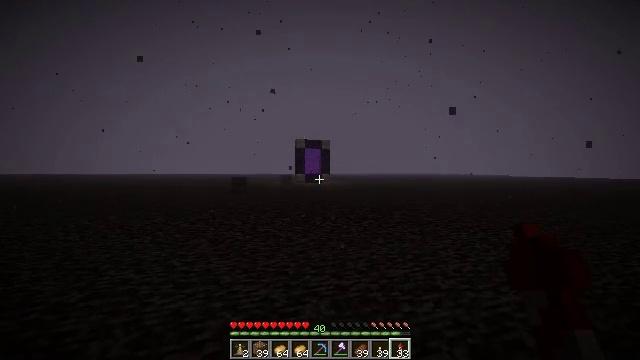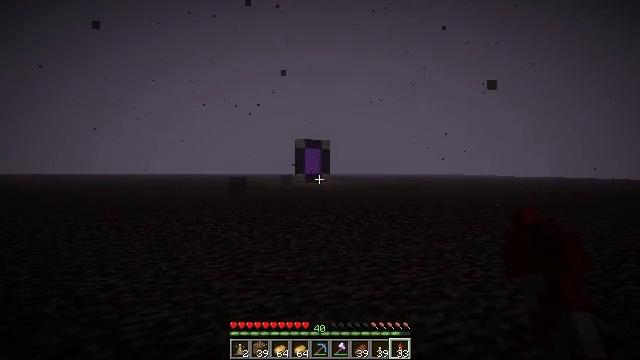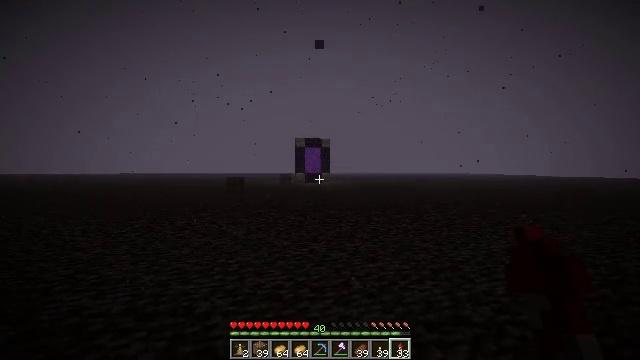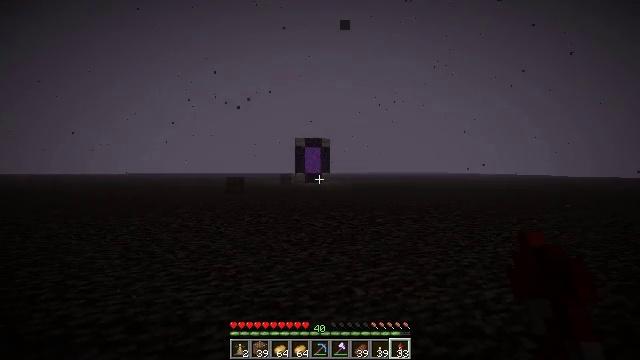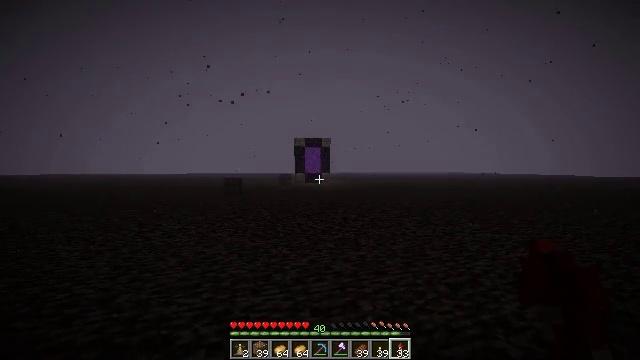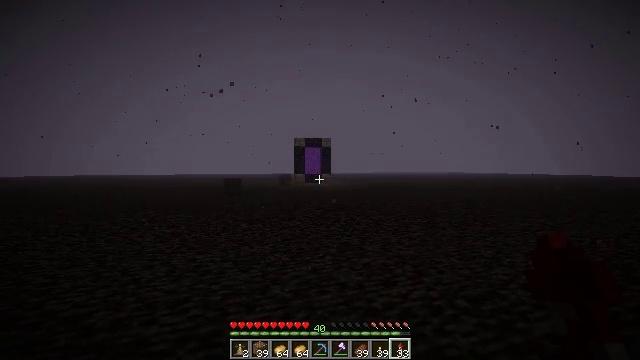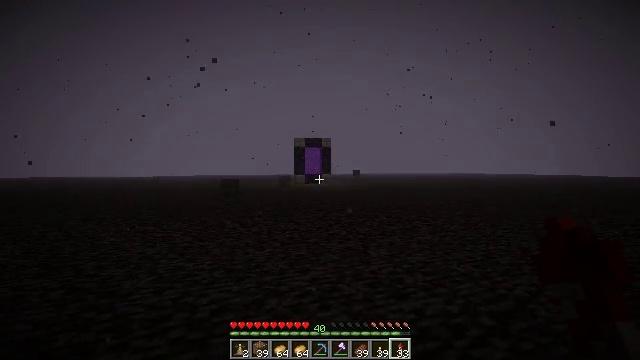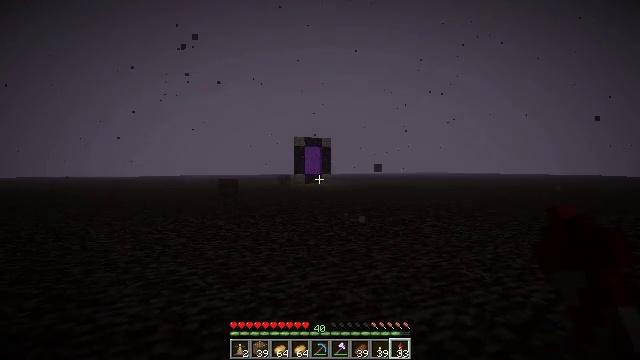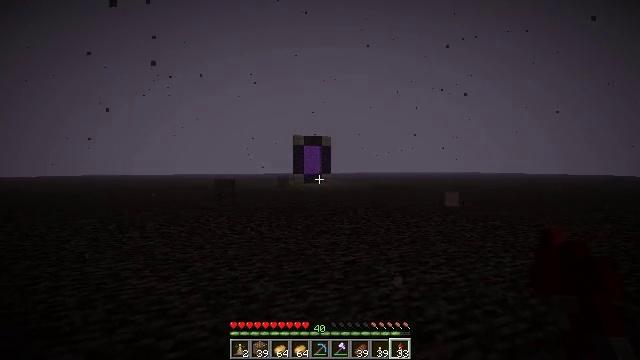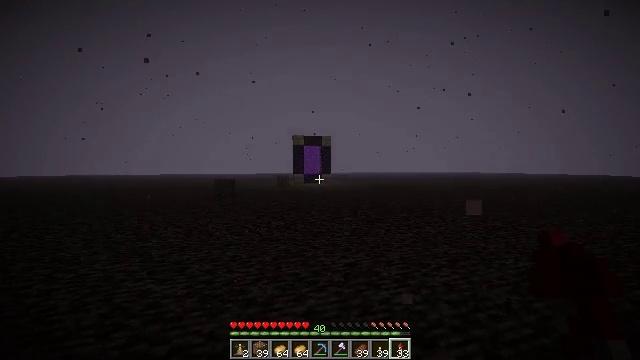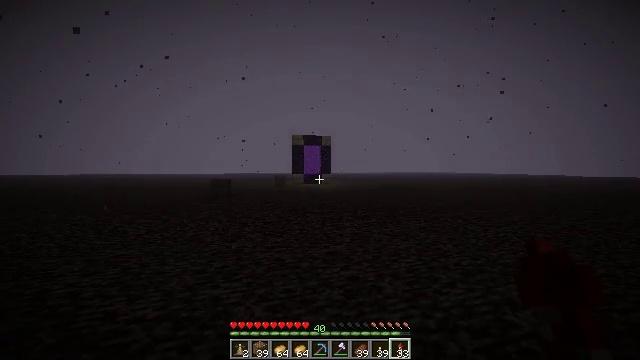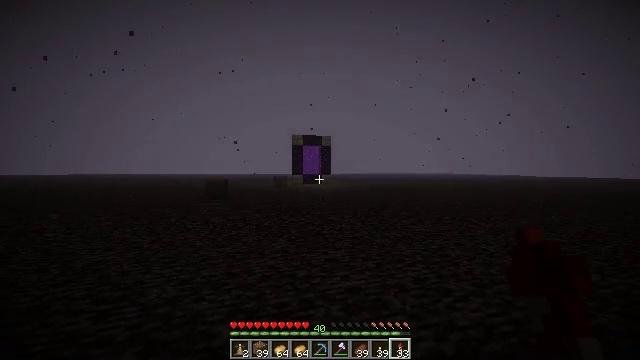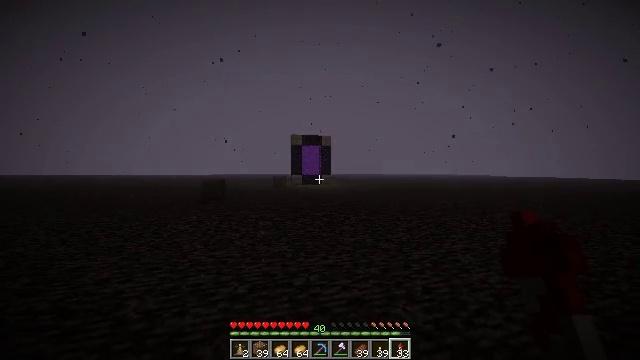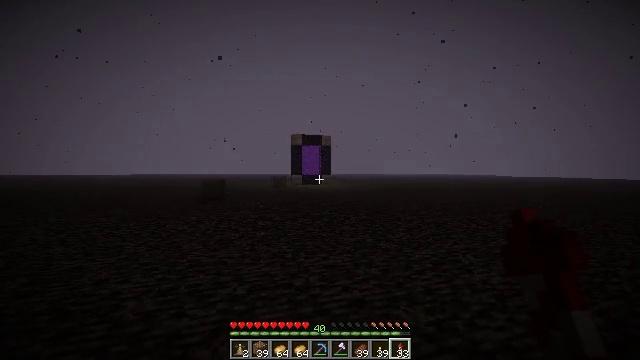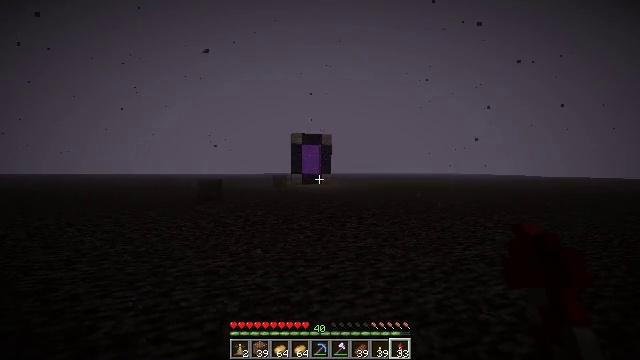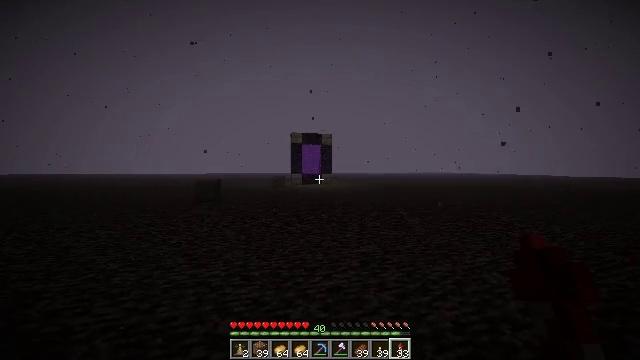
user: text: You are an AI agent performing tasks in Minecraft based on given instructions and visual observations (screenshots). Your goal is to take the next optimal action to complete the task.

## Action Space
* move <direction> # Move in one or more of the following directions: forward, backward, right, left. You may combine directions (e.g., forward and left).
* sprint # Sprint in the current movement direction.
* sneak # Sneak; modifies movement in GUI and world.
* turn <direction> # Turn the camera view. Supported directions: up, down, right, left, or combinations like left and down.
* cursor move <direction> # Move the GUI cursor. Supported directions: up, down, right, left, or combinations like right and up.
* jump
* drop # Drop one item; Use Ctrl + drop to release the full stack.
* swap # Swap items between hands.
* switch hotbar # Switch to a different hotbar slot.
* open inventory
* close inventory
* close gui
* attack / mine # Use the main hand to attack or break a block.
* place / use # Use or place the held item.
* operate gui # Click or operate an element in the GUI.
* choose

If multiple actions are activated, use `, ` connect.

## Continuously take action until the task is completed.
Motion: motion action
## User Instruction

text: Drop a potato.
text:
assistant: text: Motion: move forward
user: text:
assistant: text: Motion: move forward
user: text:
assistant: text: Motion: move forward
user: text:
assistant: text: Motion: move forward
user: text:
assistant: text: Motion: move forward
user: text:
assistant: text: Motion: move forward
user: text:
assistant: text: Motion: move forward
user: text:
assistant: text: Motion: move forward
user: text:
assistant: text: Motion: move forward
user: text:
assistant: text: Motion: move forward
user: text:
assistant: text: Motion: move forward
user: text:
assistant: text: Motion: move forward
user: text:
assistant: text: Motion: move forward
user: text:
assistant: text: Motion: move forward
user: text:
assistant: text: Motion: move forward
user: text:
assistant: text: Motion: move forward
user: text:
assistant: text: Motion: move forward
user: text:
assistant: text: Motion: move forward
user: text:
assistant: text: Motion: move forward
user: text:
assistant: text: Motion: move forward
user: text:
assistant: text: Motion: move forward
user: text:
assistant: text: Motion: move forward
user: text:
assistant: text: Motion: move forward
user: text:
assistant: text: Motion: move forward
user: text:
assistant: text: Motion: move forward
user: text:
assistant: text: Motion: move forward
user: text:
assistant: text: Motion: move forward
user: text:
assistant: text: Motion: move forward
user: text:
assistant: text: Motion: move forward
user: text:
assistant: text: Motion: move forward